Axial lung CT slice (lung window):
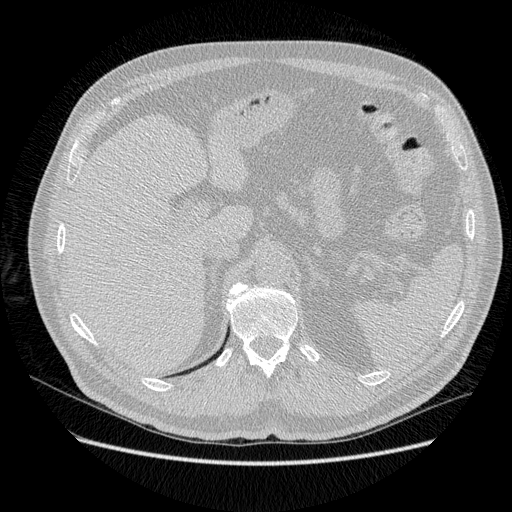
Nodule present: no